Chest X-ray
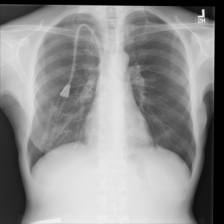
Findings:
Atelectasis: negative
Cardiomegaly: negative
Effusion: negative
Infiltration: negative
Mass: negative
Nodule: negative
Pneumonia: negative
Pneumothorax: negative
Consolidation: negative
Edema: negative
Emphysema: negative
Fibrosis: negative
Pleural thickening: negative
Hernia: negative